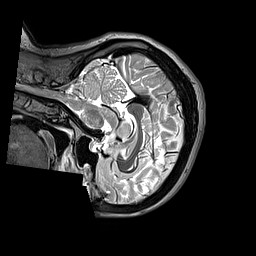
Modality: T2w
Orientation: sagittal
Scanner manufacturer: siemens
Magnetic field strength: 3 T
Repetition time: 3.2 s
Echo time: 0.406 s